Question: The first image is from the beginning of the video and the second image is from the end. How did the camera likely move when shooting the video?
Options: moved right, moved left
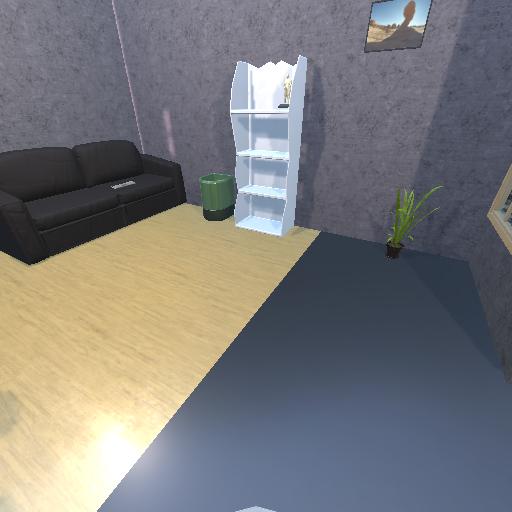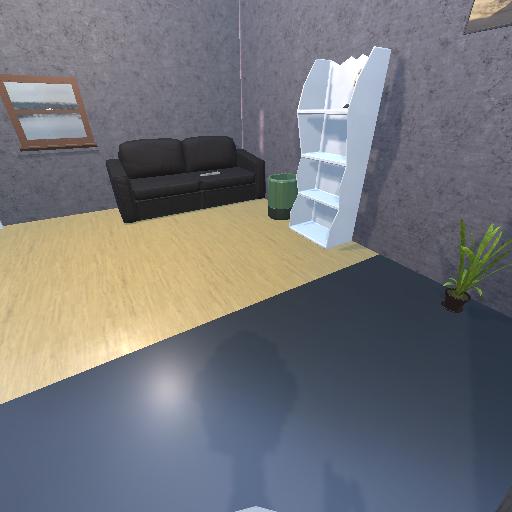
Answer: moved right